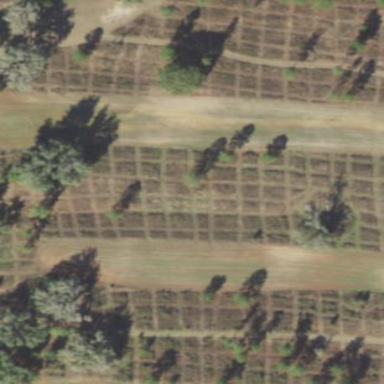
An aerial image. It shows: Orchard.